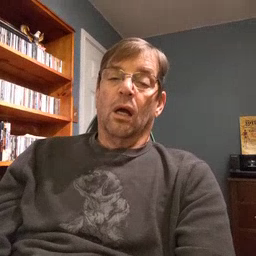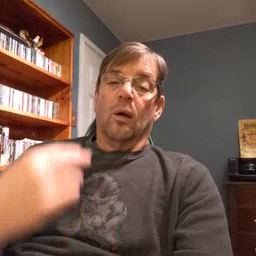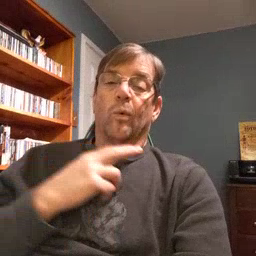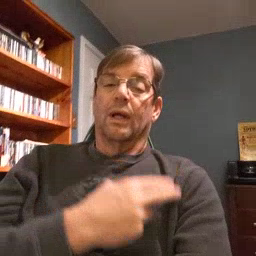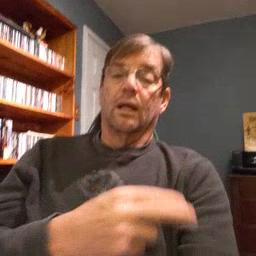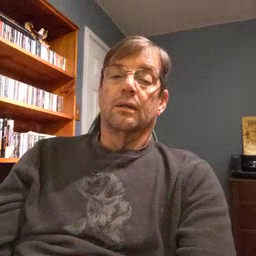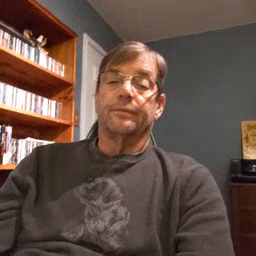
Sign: weus